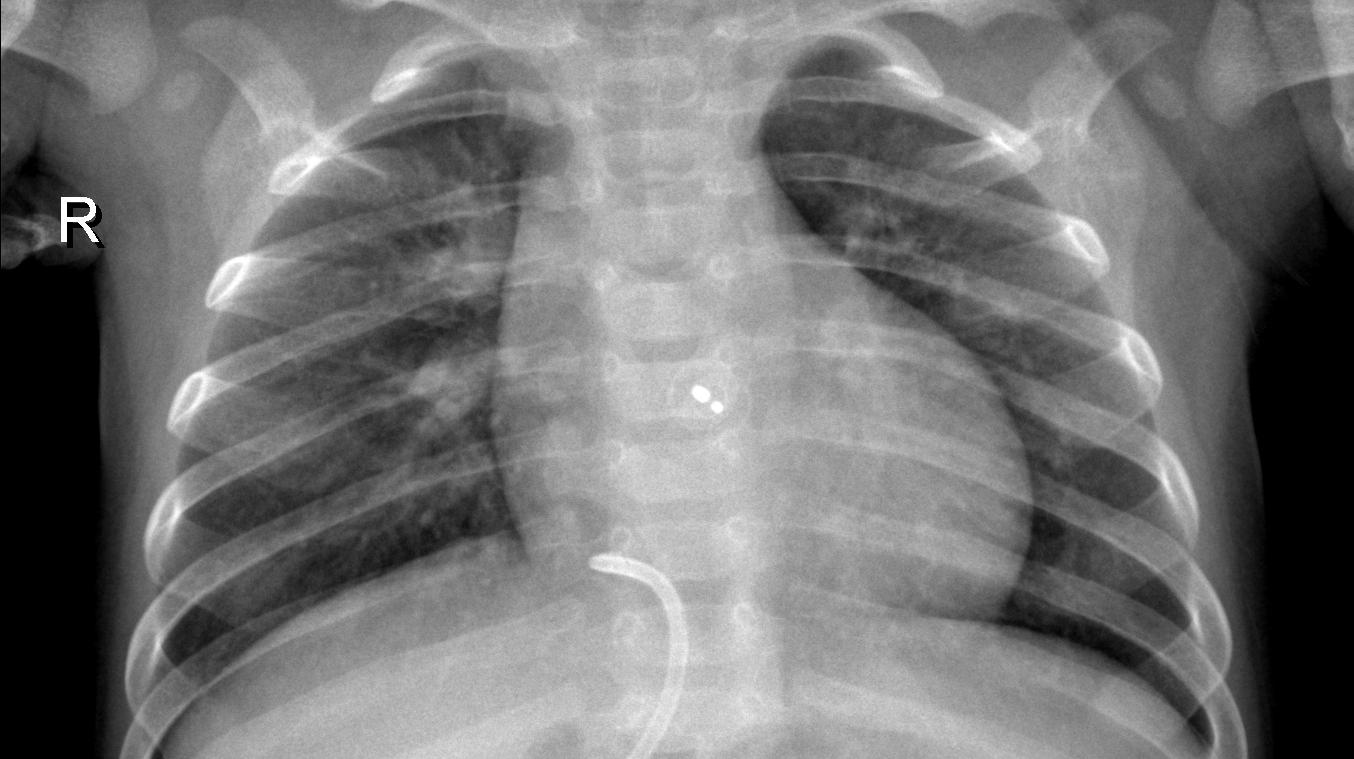
Diagnosis: PNEUMONIA